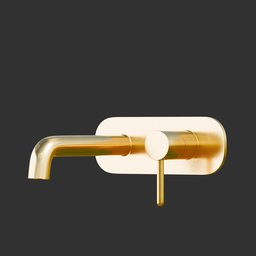
Label: appliances